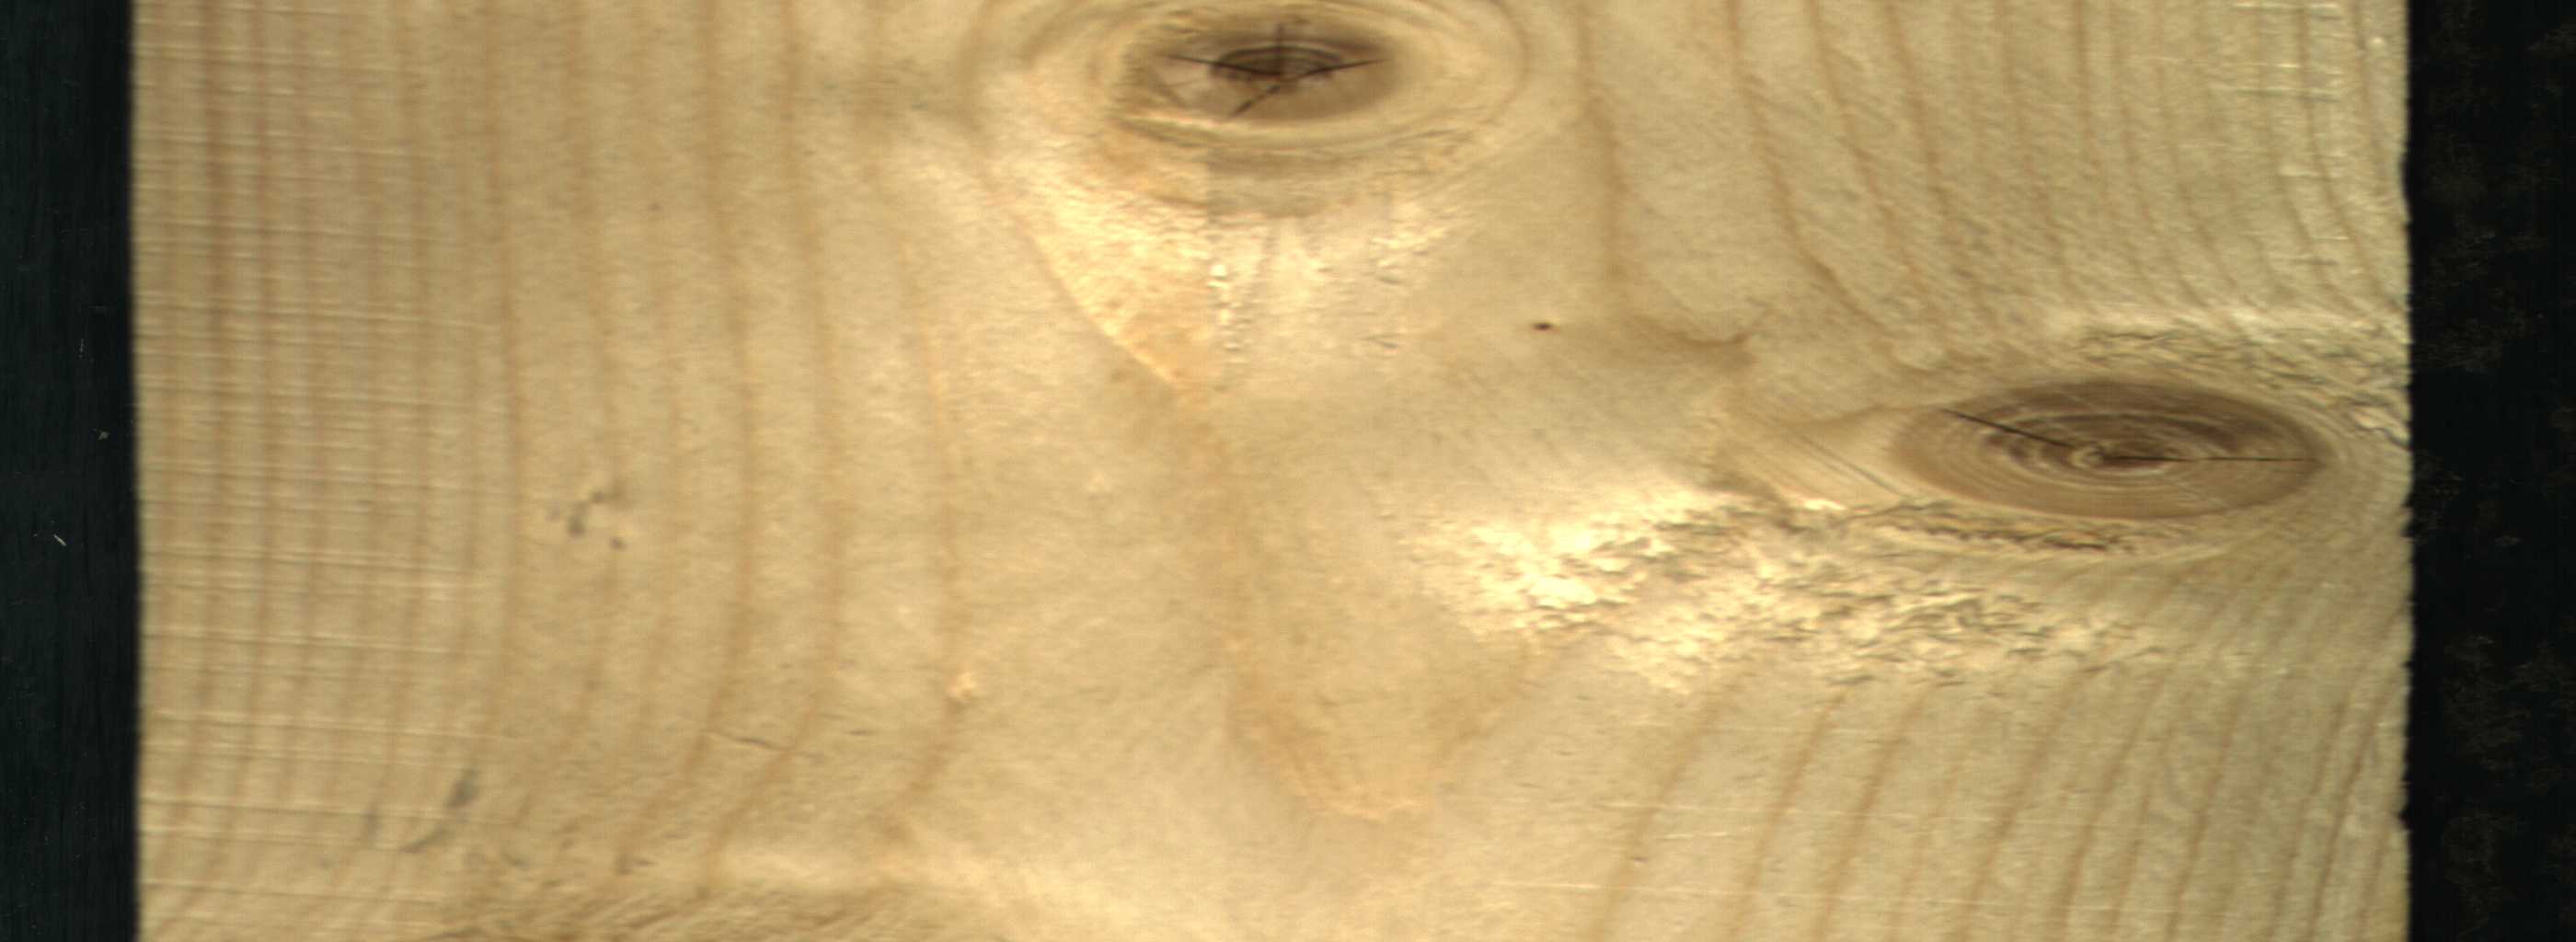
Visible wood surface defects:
knot_with_crack
knot_with_crack